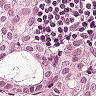
Metastatic tissue present: yes